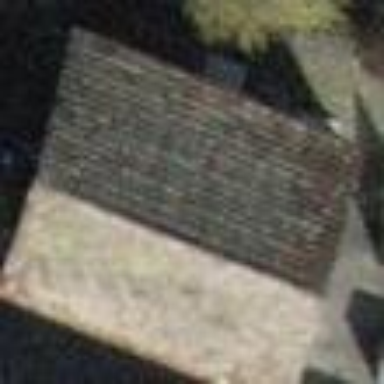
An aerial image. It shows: Shed.